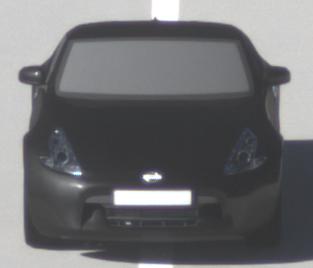
Make: Nissan
Model: 370Z Coupé
Detailed model: 370Z (Z34) Coupé
Model produced from: 2009/12
Model produced until: 2013/03
Doors: 3
Color: black
Road condition: dry road
Daytime: morning or afternoon
Contrast: high contrast